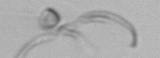
Label: Ophiaster